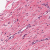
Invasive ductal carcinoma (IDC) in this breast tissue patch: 0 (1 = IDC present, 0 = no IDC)